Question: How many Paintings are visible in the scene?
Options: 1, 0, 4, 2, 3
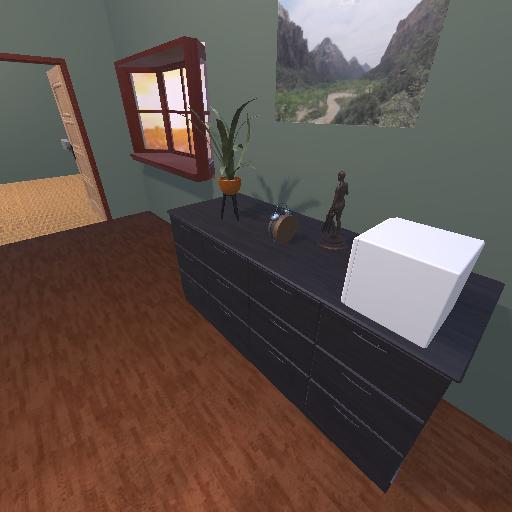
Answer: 1